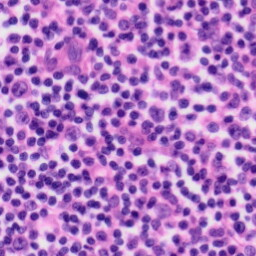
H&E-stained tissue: Tonsil